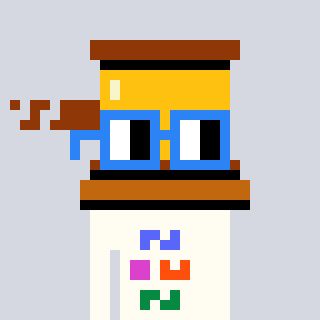
a pixel art character with square blue glasses, a gavel-shaped head and a grayscale-colored body on a cool background